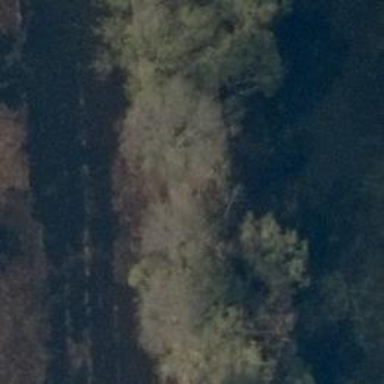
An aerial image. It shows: Row of trees in natural setting.